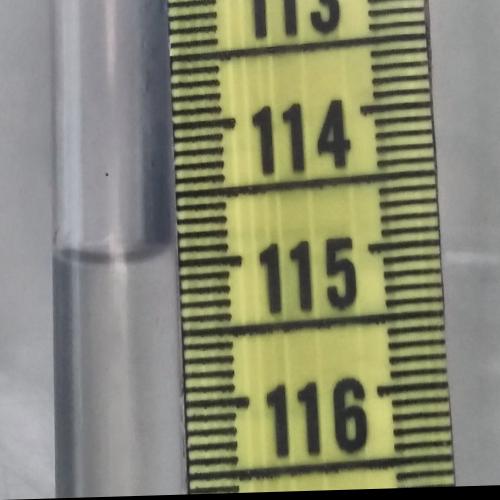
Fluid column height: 114.9 cm